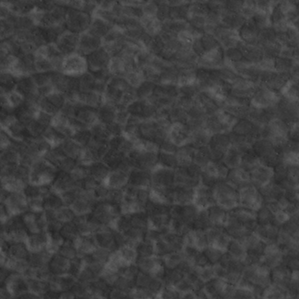
Label: non_frost